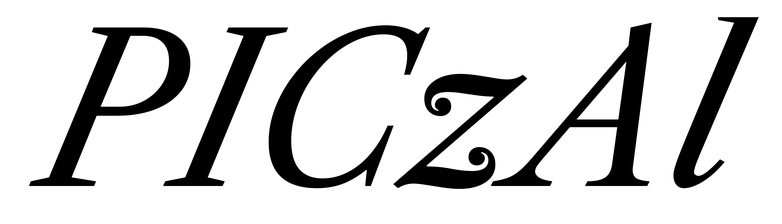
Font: LibreCaslonText-Italic_Italic